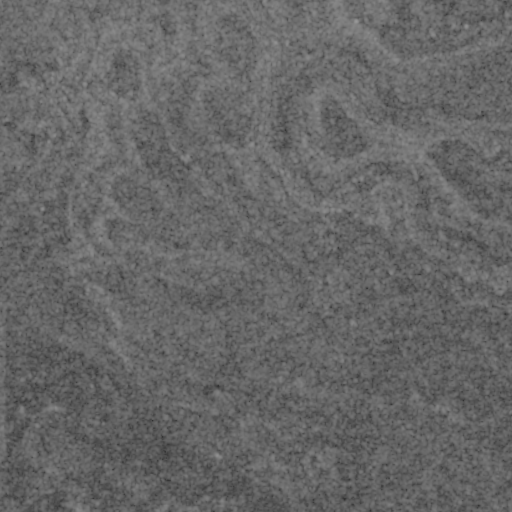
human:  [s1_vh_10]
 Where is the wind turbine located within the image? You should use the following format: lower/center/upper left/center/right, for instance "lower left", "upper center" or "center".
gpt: The wind turbine is located in the upper right of the image.
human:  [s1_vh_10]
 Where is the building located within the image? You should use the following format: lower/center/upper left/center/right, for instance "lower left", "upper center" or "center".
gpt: The building is located in the upper left of the image.
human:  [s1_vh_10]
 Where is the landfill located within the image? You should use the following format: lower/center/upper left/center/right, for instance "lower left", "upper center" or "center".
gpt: There is no landfill in the image.

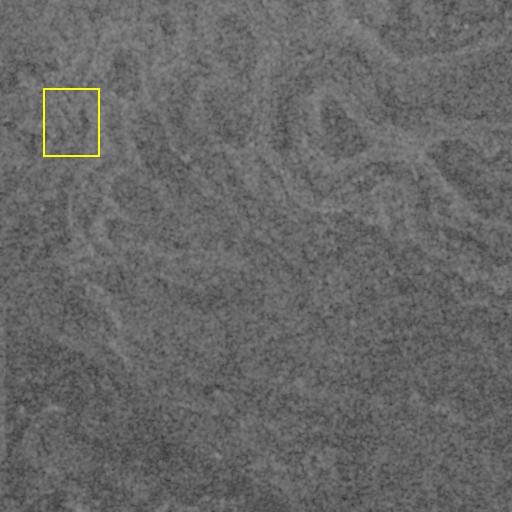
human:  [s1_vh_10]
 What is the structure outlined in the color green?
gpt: There is no green outline.
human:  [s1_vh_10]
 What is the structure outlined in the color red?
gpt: There is no structure outlined in red.